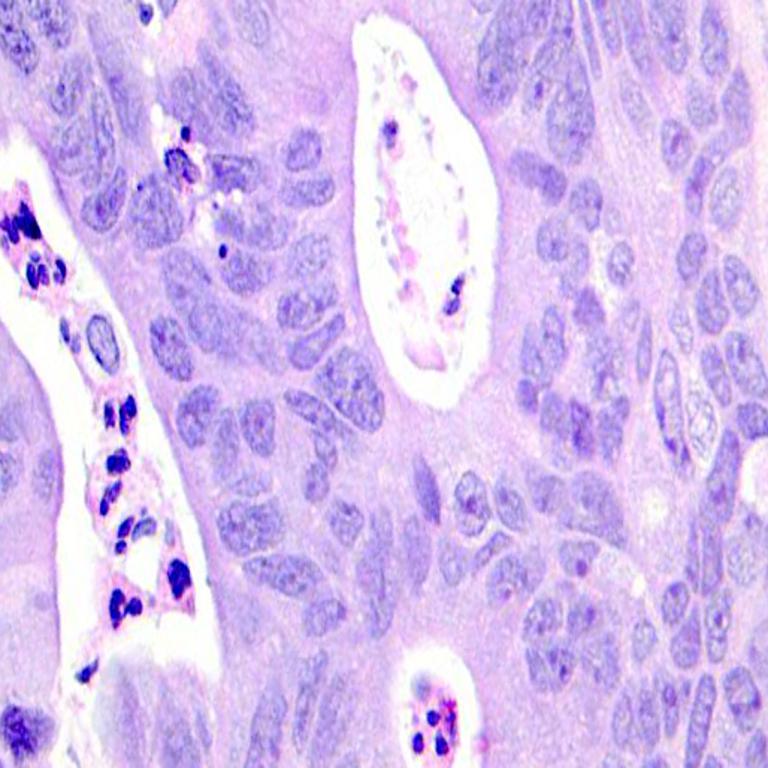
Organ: colon
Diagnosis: adenocarcinomas